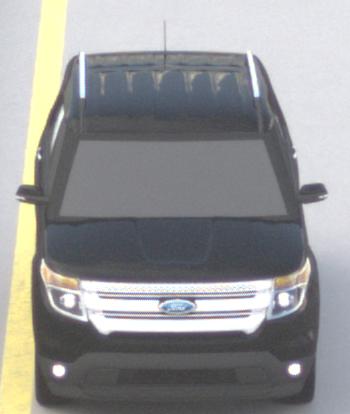
Make: Ford
Model: Explorer
Detailed model: Gen. 5
Model produced from: 2010
Model produced until: 2019
Doors: 5
Color: black
Road condition: dry road
Daytime: morning or afternoon
Contrast: low contrast